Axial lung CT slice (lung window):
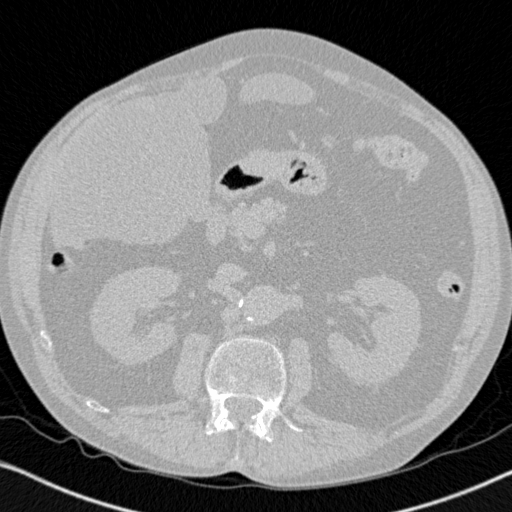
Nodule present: no